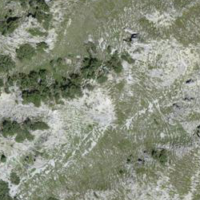
EUNIS habitat code: 26
Species observed at this site:
Gentiana clusii
Arctostaphylos uva-ursi
Draba aizoides